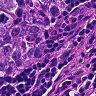
Metastatic tissue present: yes